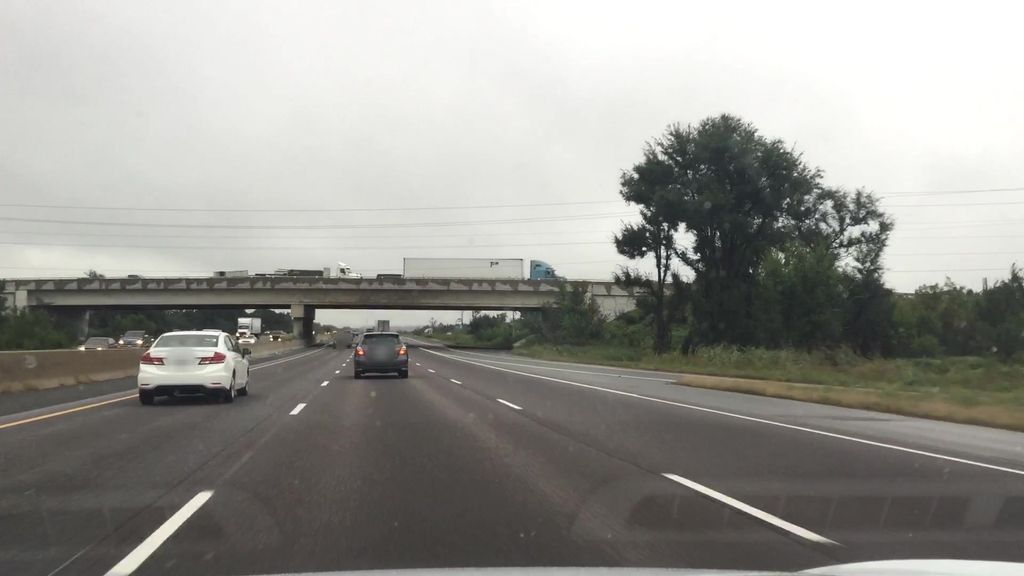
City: kitchener-waterloo